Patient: sex M, age 65
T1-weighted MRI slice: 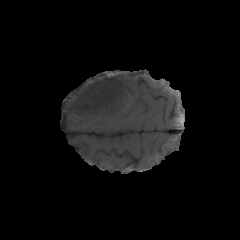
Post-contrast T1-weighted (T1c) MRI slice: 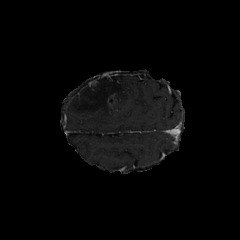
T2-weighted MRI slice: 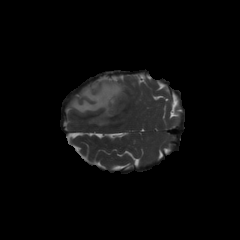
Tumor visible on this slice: yes
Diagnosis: Glioblastoma, IDH-wildtype
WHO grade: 4